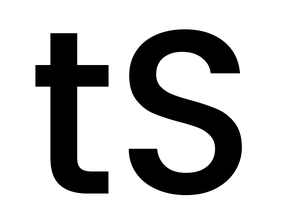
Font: Poppins-Medium